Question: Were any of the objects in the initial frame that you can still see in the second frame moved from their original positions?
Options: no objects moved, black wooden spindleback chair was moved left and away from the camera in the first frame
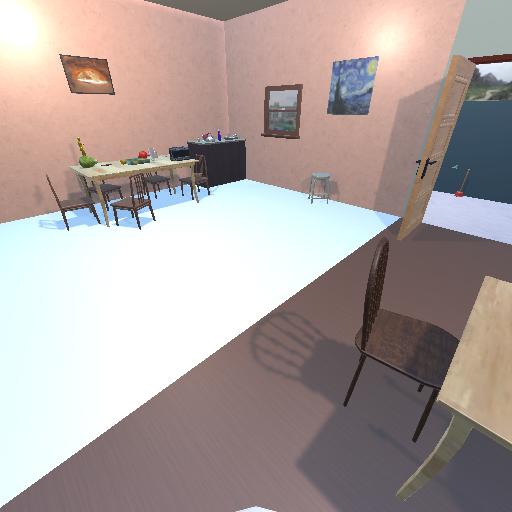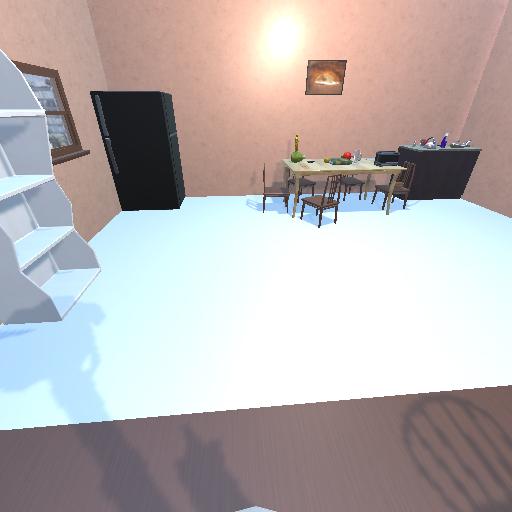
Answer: no objects moved